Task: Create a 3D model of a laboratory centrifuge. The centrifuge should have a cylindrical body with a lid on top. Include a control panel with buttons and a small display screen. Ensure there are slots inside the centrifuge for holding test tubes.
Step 360:
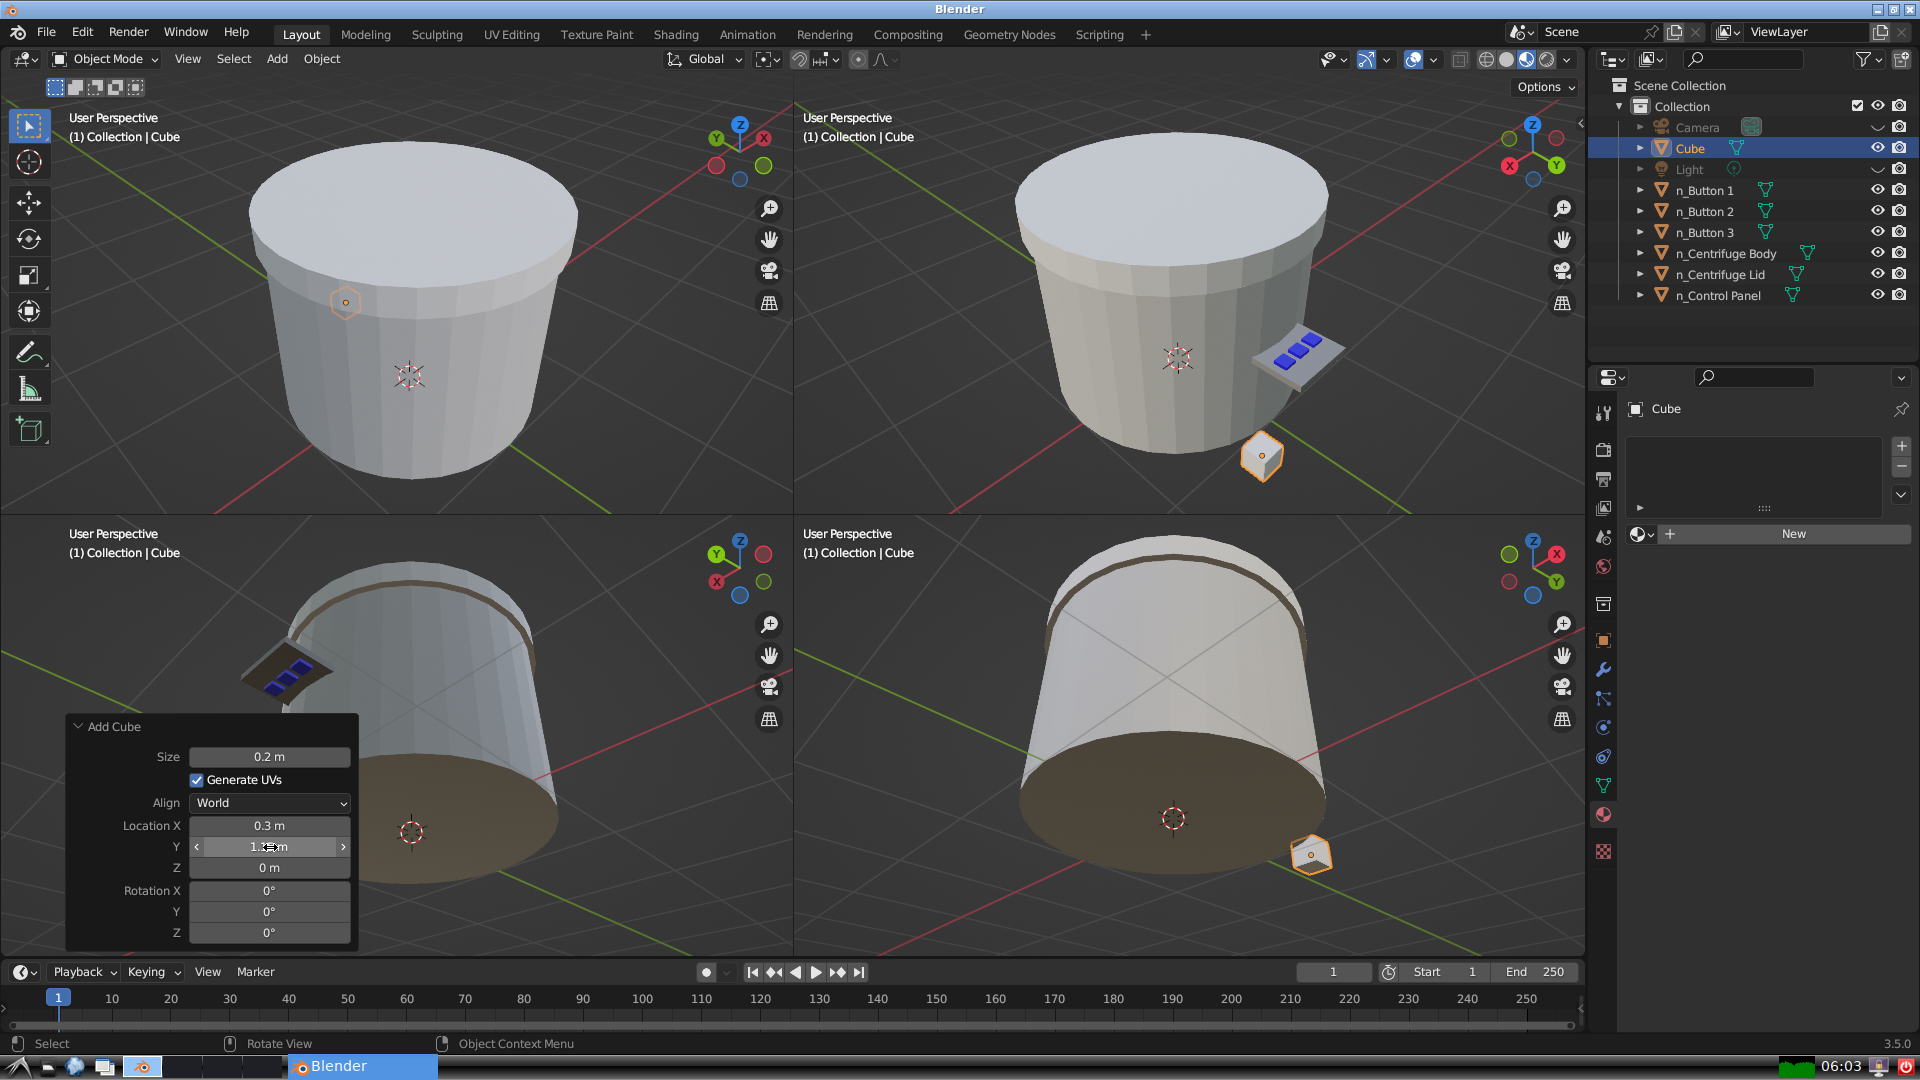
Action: {"mouse_move": [270, 867]}